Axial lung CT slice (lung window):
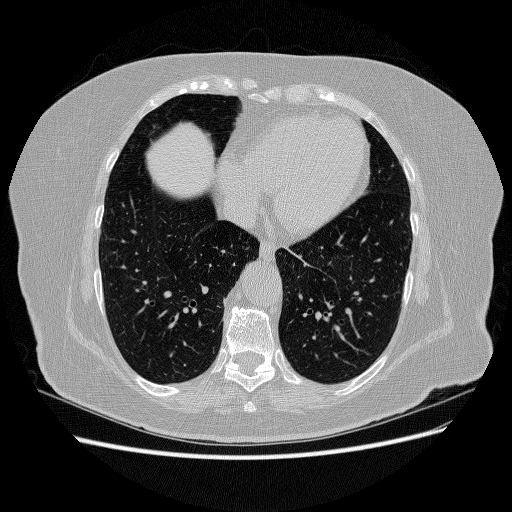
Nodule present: no